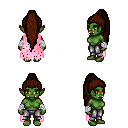
a pixel art fantasy rpg character, female body template, orc, green skin, pink tattered cape, metal pants, brown extra-long topknot hairstyle, white cloth bandages, four views (front, back, left, right), 2x2 character sprite sheet, small pixel art, hard edges, no anti-aliasing